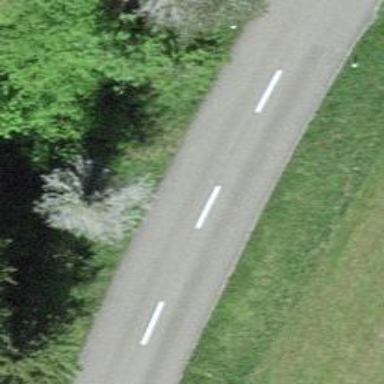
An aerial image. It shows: Secondary road with paved surface.